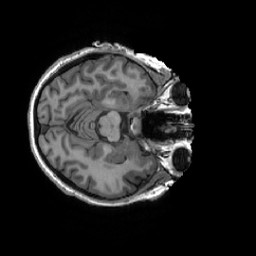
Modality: T1w
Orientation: axial
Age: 52
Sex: female
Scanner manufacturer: ge
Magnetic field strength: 3 T
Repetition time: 0.007348 s
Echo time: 0.003036 s